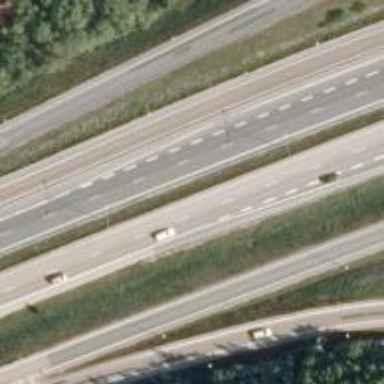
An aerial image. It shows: Asphalt motorway.